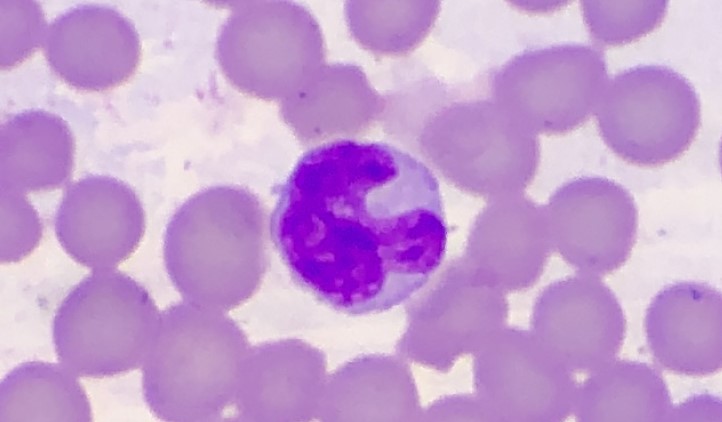
White blood cell type: Neutrophil